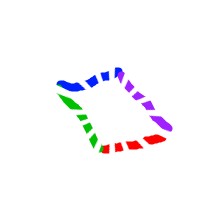
Shape: parallelogram